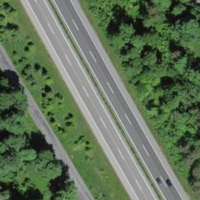
EUNIS habitat code: 57
Species observed at this site:
Milvus milvus